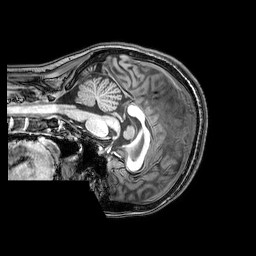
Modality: T1w
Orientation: sagittal
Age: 30
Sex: female
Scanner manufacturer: philips
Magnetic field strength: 3 T
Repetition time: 0.008113 s
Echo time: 0.003709 s